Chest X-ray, PA view. Patient: 50 years old, sex F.
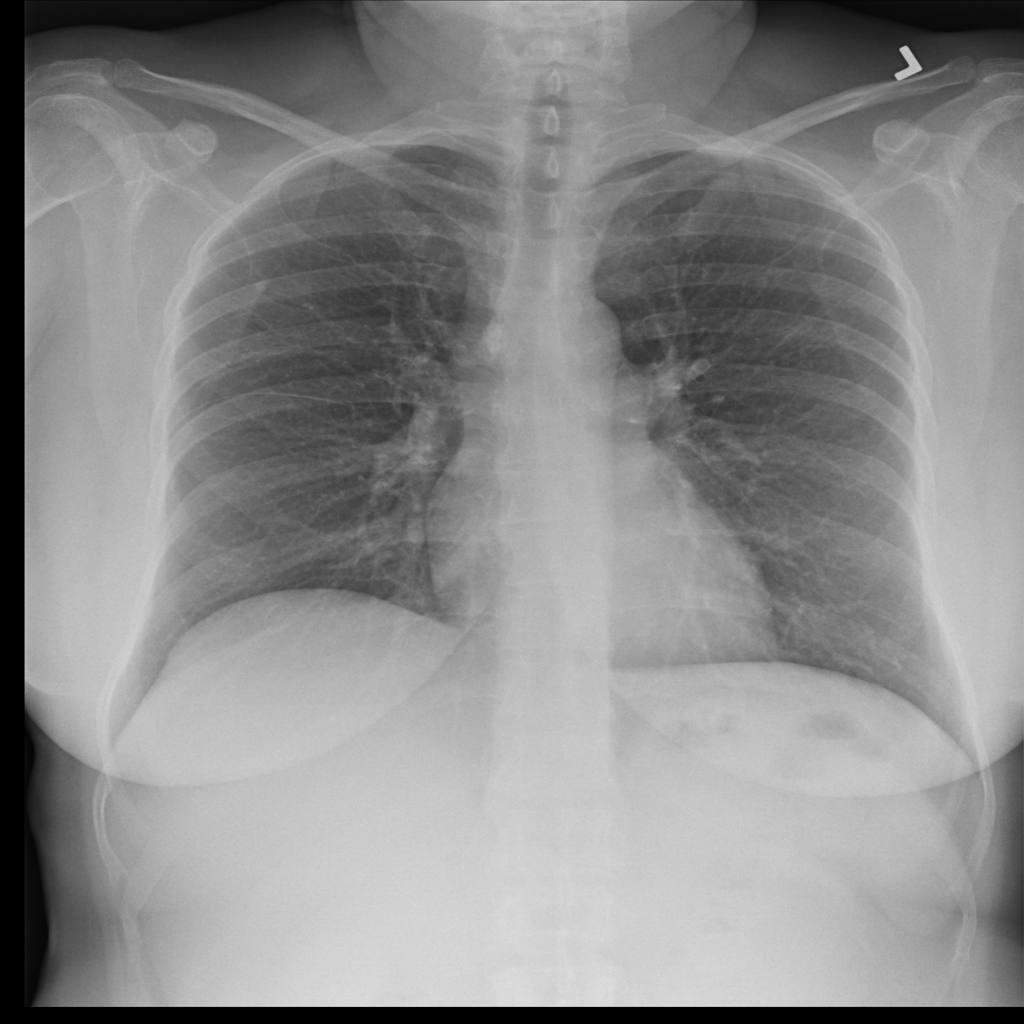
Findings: No Finding